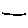
Label: line